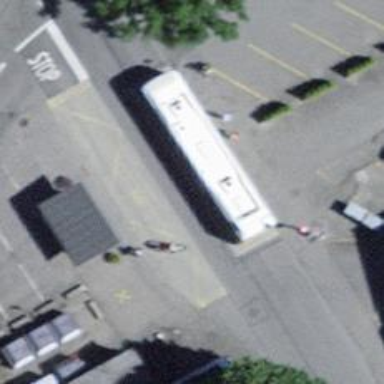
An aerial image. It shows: Public transport stop position.